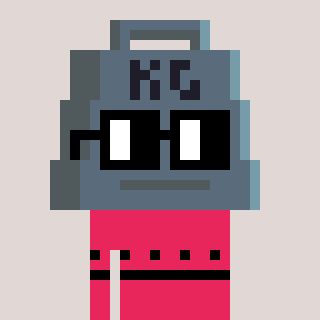
a pixel art character with square black glasses, a weight-shaped head and a redpinkish-colored body on a warm background